Question: What is logo?
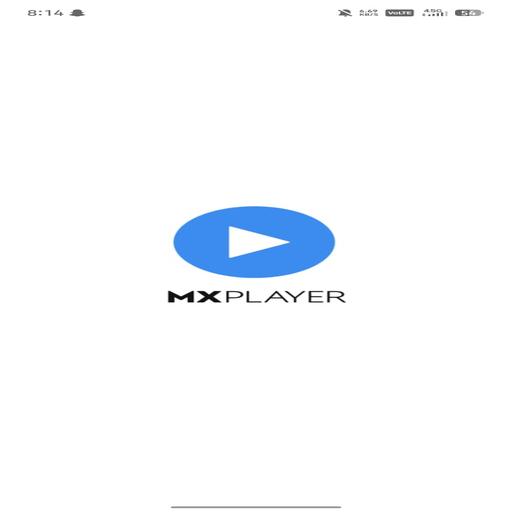
Answer: Blue play button